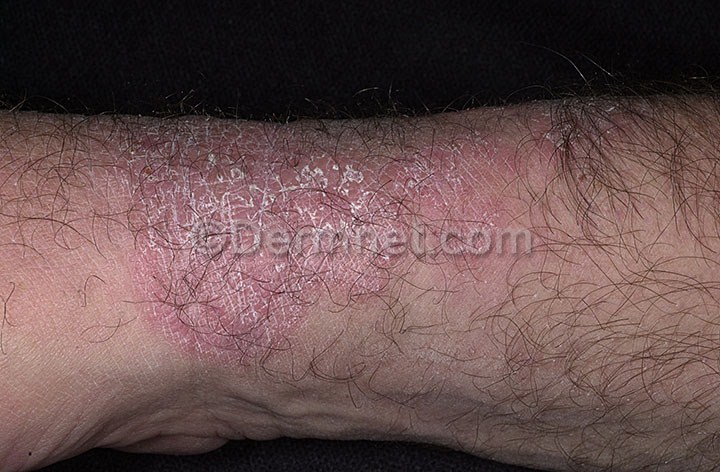
Disease: Tinea Ringworm Candidiasis and other Fungal Infections